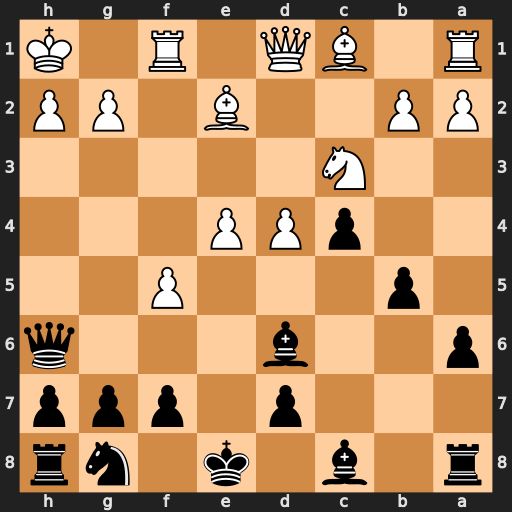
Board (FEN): r1b1k1nr/3p1ppp/p2b3q/1p3P2/2pPP3/2N5/PP2B1PP/R1BQ1R1K
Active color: b
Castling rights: kq
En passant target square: d3
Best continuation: Qxh2#